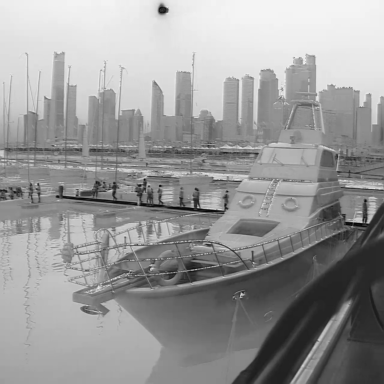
There are five objects shown in the infrared image, including four sailboats, and a canoe.